Aerial crown-view tile of a tropical tree (Barro Colorado Island, Panama), acquired 20250915:
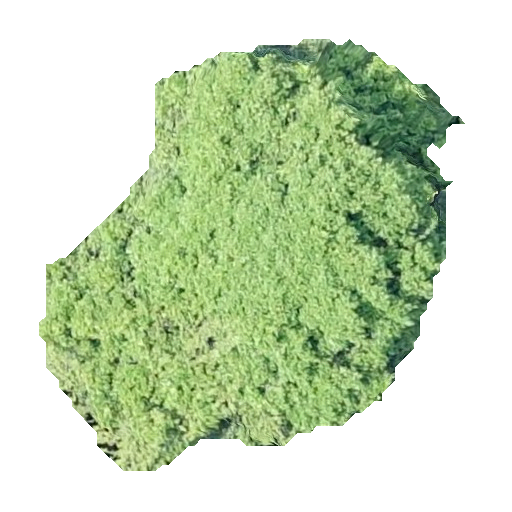
Species: Prioria copaifera
GBIF accepted scientific name: Prioria copaifera
Crown area: 179.582 m²